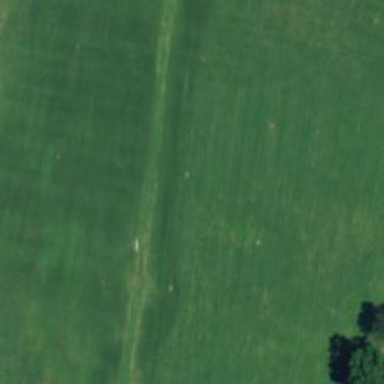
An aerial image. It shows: Grassy area used as driving range for golf.